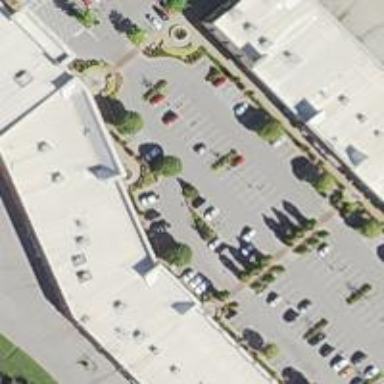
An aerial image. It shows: Parking area.